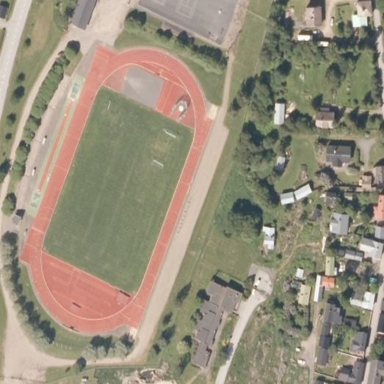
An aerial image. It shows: Athletics pitch designated for leisure land.